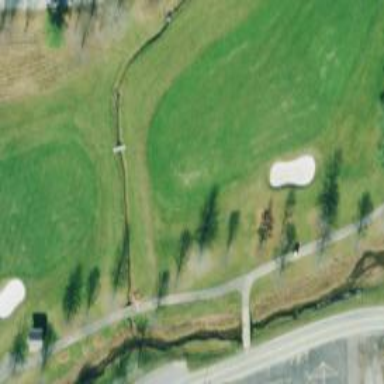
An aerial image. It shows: View of golf hole.